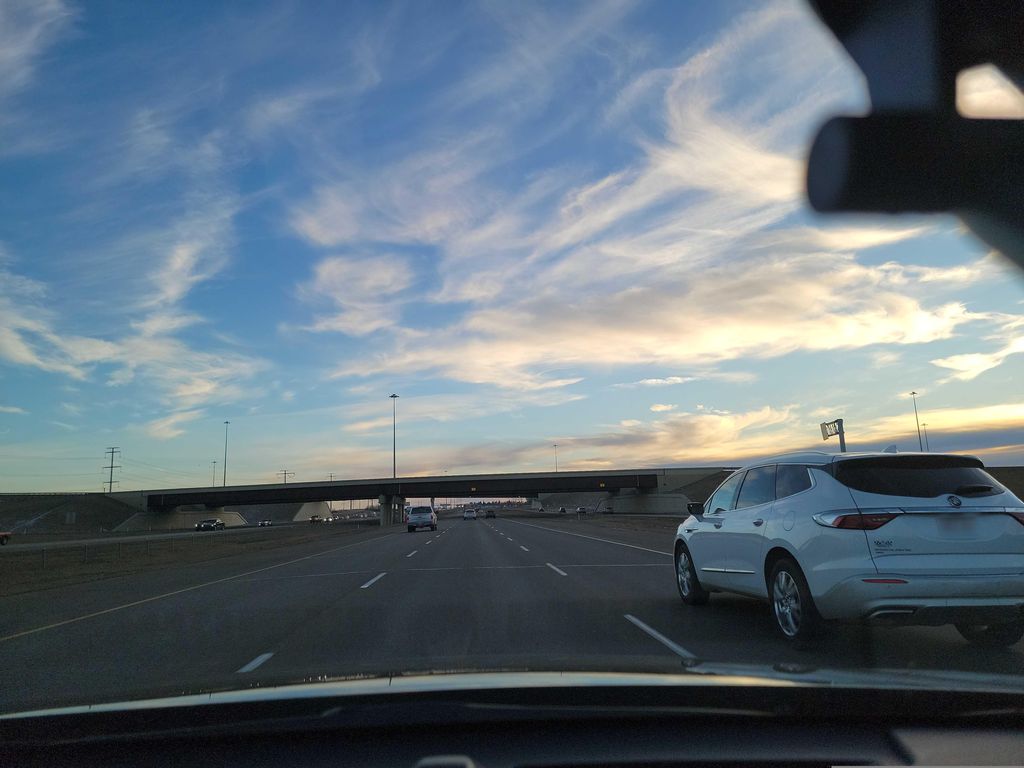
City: edmonton